Question: I am using CFBuilder 2 (free version) and the insert closing tag functionality does not seem to work.
Here are my settings:-

Now if I type in a new openning tag e.g. '<cfscript>' I never get the closing tag. Am I misunderstanding what it is supposed to do or is there some other setting I should be changing?
This worked well in cfeclipse and so is incredibly frustrating.
Thanks.
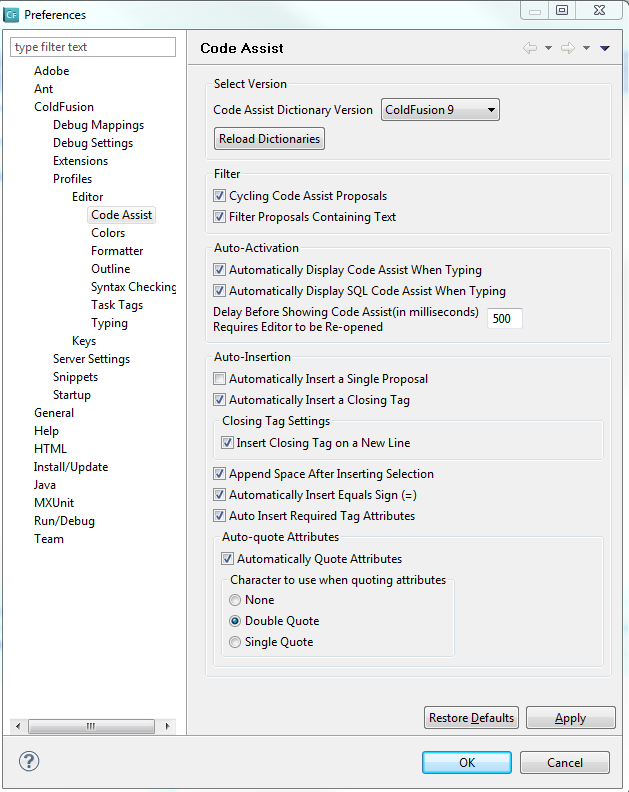
Answer: Check the "typing" preferences page. There is a setting called: "auto-close tags". You probably have this set to "never". Try setting it to "When typing '>' of start tag". See attached image: